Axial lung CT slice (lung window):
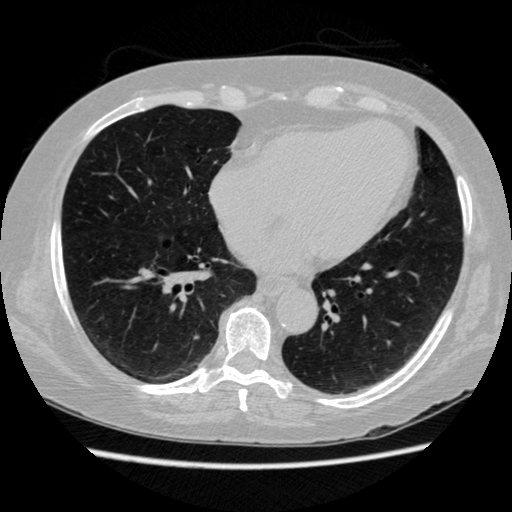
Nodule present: no